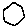
Label: hexagon